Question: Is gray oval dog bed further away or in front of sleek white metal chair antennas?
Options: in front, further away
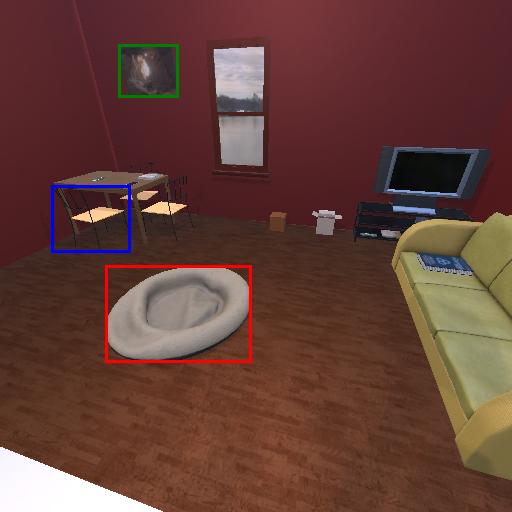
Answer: in front